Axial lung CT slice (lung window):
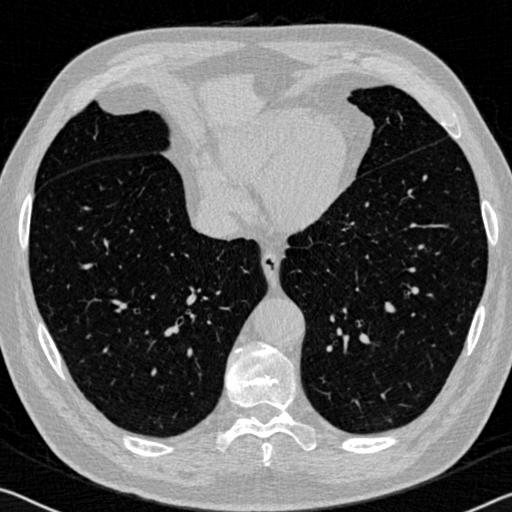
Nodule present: no